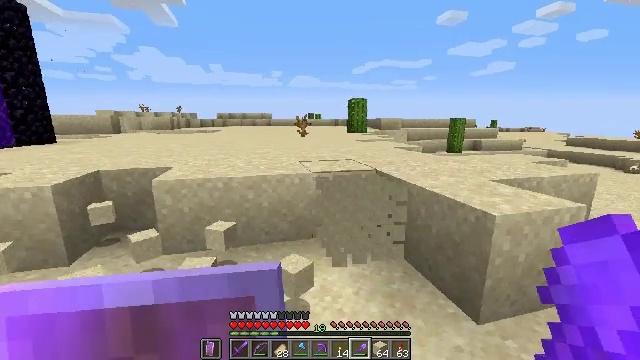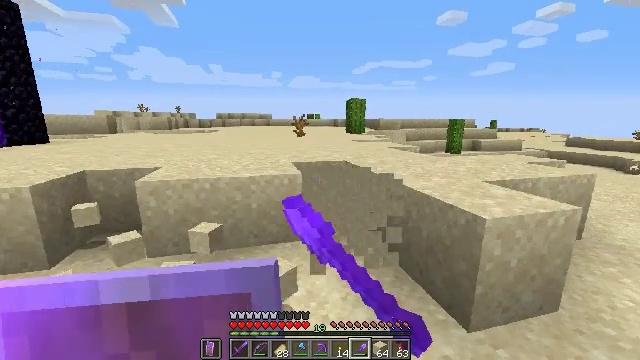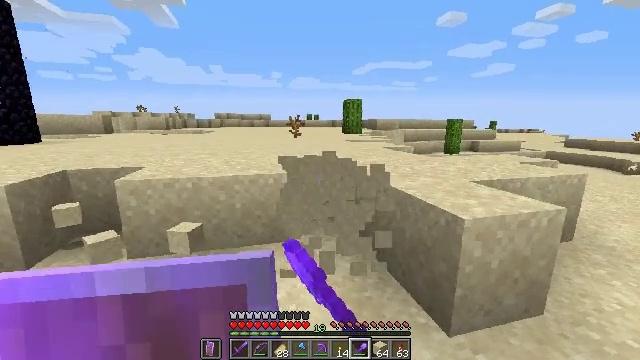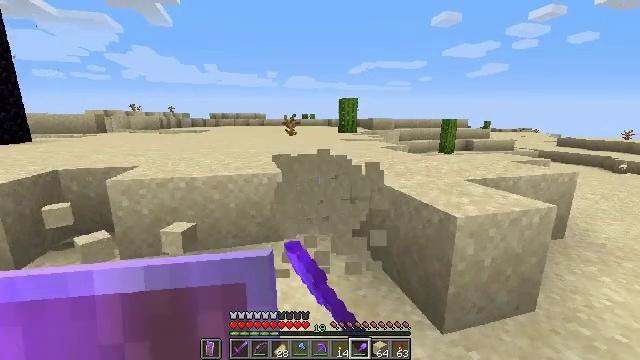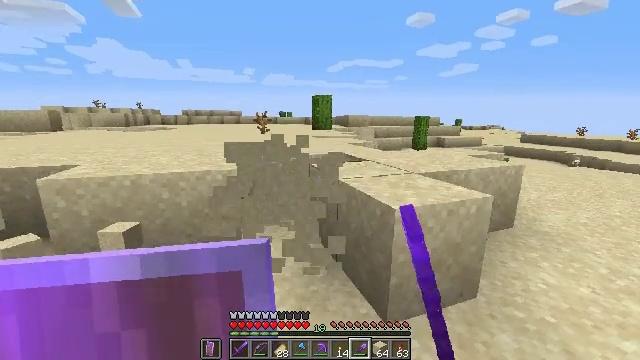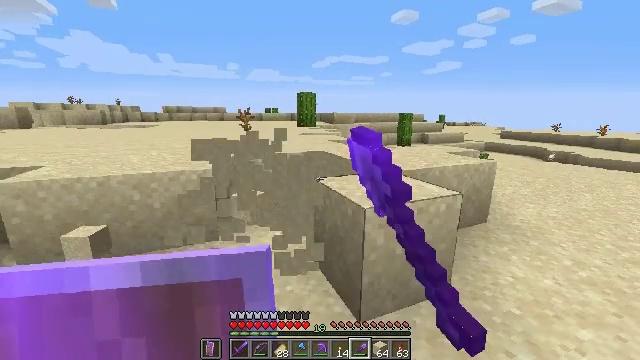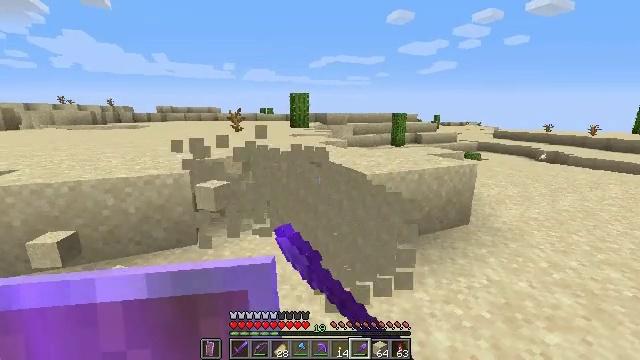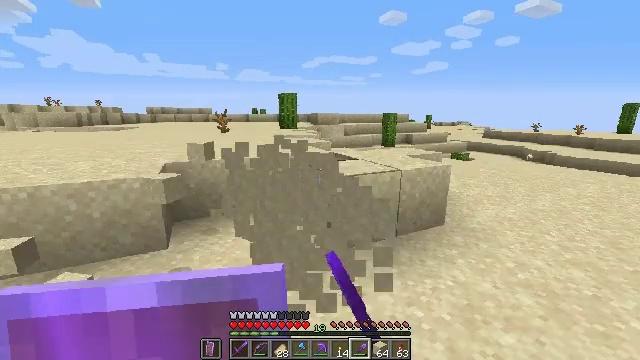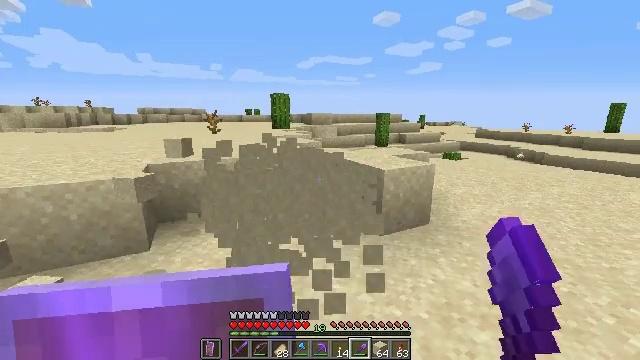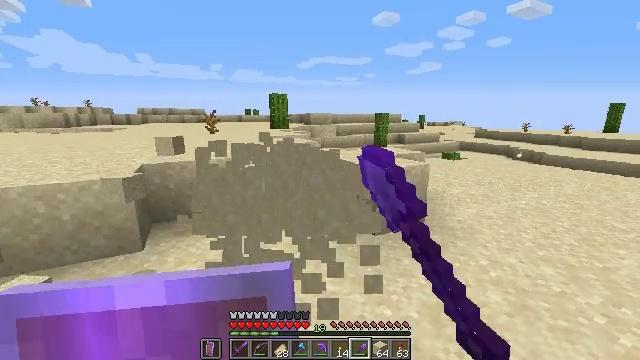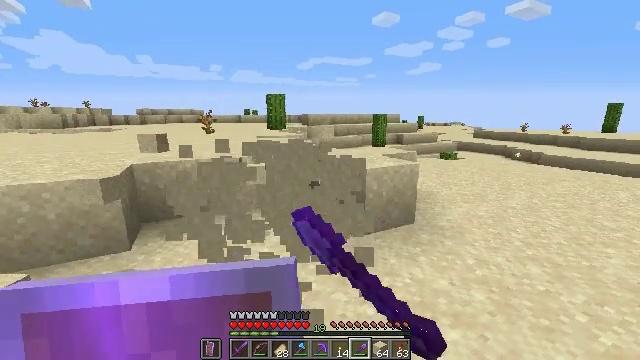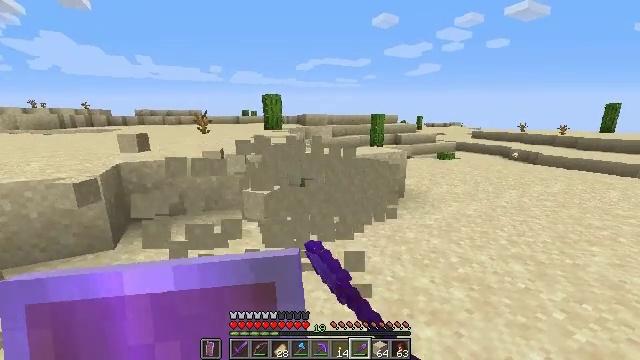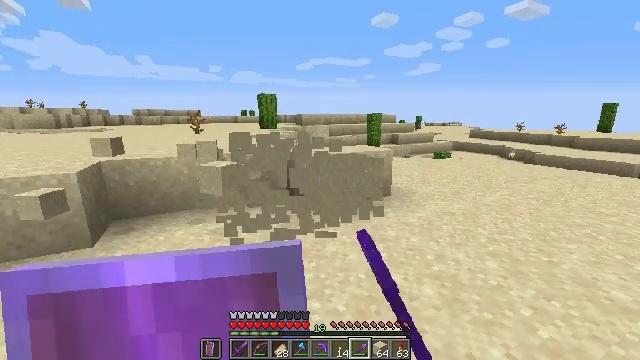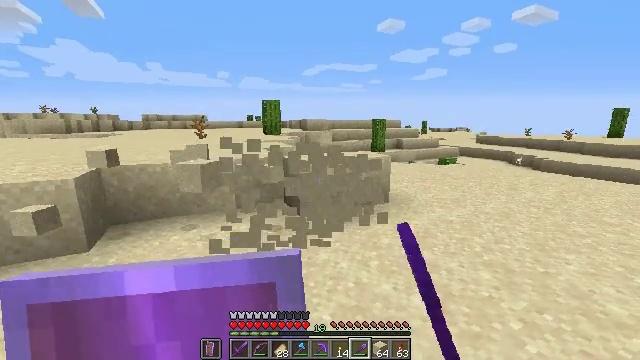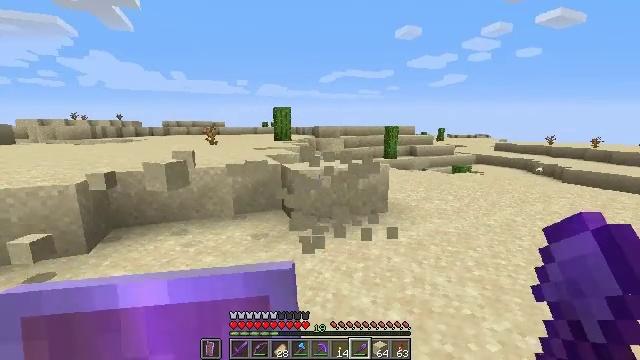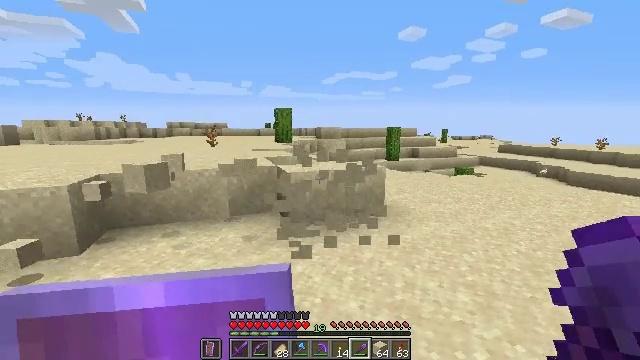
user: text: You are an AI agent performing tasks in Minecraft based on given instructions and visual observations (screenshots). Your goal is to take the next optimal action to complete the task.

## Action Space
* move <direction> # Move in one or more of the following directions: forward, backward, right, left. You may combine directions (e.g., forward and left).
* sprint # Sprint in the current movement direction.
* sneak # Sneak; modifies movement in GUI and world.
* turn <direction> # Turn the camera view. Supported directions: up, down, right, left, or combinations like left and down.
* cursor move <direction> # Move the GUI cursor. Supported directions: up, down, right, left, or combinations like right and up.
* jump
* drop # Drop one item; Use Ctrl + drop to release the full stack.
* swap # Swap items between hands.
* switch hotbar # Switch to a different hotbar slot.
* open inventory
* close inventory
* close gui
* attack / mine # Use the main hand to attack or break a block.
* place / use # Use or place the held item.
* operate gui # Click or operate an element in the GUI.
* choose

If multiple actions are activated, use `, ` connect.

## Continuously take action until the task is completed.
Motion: motion action
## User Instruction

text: Mine sand by the water.
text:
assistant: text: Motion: move right, attack / mine
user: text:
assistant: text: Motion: move right, attack / mine
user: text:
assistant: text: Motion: move right, attack / mine
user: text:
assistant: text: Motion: move right, turn right, attack / mine
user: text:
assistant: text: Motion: move right, turn right, attack / mine
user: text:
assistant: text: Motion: move right, attack / mine
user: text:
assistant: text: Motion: move right, turn right, attack / mine
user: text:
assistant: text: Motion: move right, turn right, attack / mine
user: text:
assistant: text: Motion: move right, attack / mine
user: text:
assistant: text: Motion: move right, attack / mine
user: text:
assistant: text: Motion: move right, attack / mine
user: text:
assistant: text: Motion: move right, attack / mine
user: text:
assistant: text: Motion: move right, turn left and up, attack / mine
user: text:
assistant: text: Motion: move right, turn left and up, attack / mine
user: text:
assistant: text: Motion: move forward and move right, attack / mine
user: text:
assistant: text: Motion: move forward and move right, attack / mine
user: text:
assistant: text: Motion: move forward, attack / mine
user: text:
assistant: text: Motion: move forward, attack / mine
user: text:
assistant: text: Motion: move forward, attack / mine
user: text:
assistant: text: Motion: move forward, attack / mine
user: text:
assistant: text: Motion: move forward, attack / mine
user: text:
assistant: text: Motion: move forward and move left, turn left, attack / mine
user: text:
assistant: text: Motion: move forward and move left, attack / mine
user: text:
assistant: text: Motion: move forward and move left, turn left, attack / mine
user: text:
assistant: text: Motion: move forward and move left, turn left and down, attack / mine
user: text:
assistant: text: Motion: move forward and move left, attack / mine
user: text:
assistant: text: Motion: move forward and move left, attack / mine
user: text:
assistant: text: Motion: move forward and move left, turn left, attack / mine
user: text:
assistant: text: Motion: move forward and move left, attack / mine
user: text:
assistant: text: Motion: move forward and move left, attack / mine